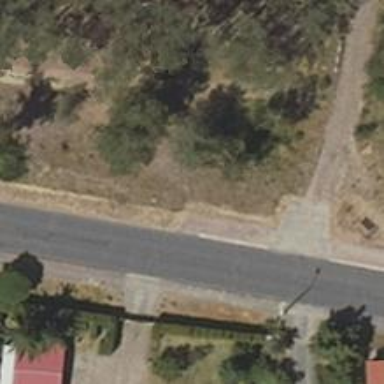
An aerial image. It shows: Sidewalk along the footway.